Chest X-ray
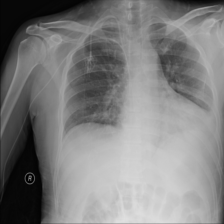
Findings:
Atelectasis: negative
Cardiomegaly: negative
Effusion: negative
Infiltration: negative
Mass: negative
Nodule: negative
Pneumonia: negative
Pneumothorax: negative
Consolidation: negative
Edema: negative
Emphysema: negative
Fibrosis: negative
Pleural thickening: negative
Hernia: negative